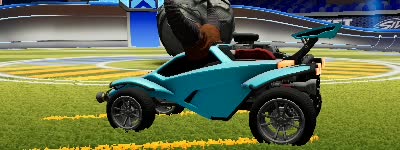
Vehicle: octane